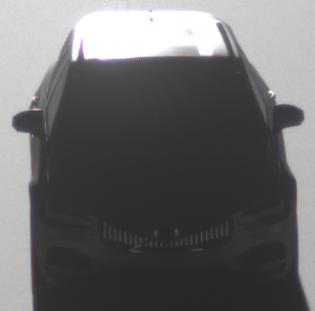
Make: Volvo
Model: V90
Detailed model: -
Model produced from: 2016
Model produced until: 2020
Doors: 5
Color: gray
Road condition: dry road
Daytime: sunrise or sunset
Contrast: high contrast